Field crop: maize
Growth stage: 2
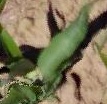
Species: maize